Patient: sex M, age 46
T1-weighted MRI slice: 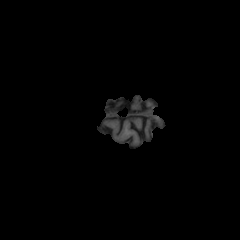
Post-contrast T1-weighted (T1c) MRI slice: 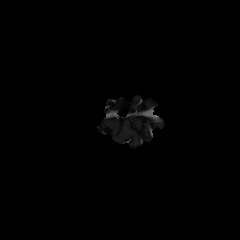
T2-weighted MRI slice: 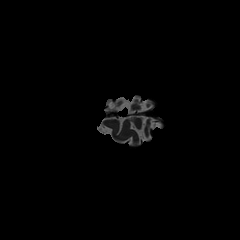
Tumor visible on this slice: no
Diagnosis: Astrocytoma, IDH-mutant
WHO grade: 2